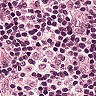
Metastatic tissue present: no